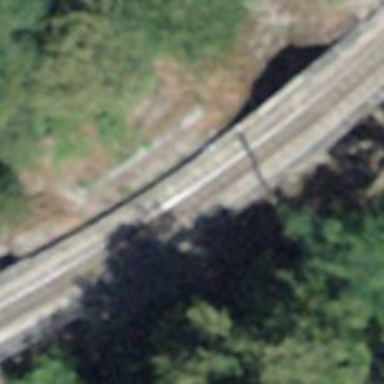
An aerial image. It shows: Narrow-gauge railway track with 1 electrified contact line.